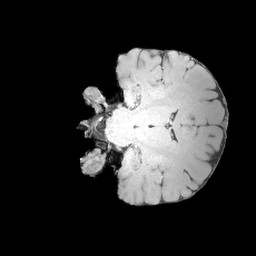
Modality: MP2RAGE
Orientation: coronal